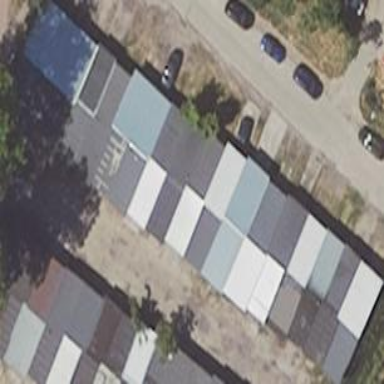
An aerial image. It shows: Group of garages.